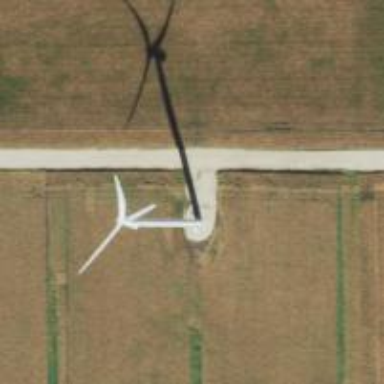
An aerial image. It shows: Wind generator using horizontal axis wind turbines.